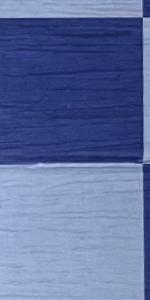
Label: Empty